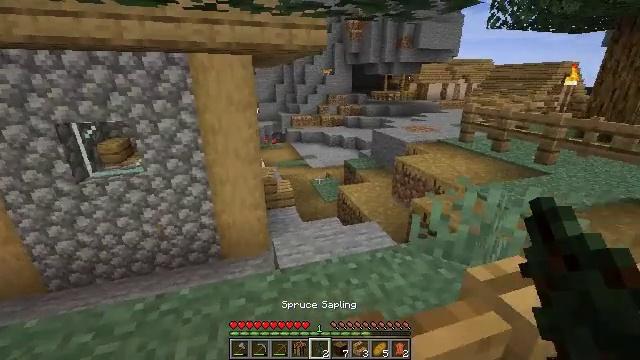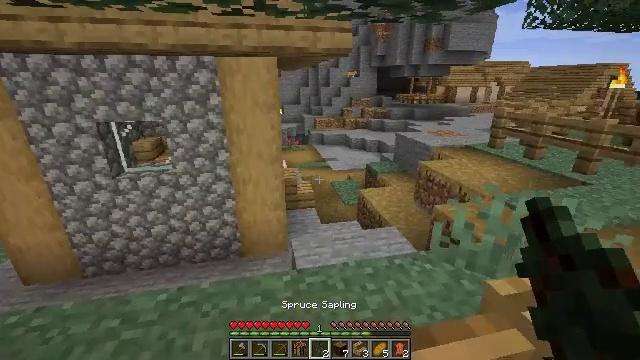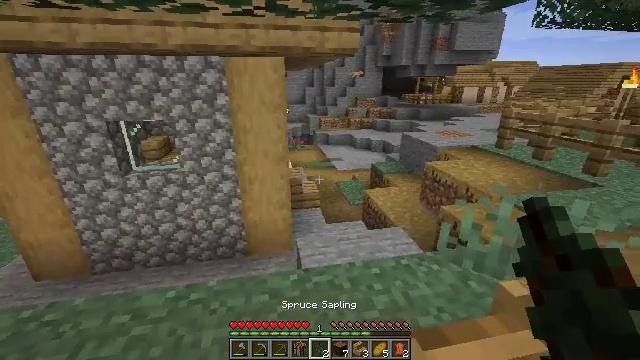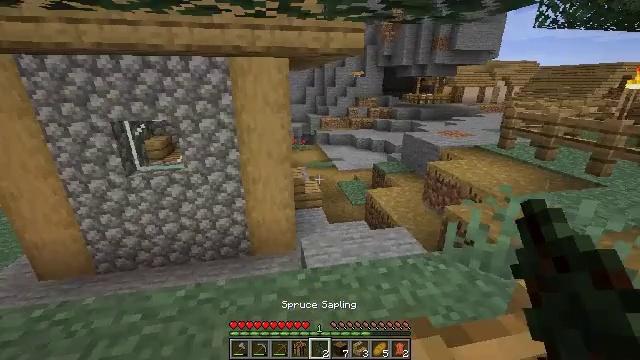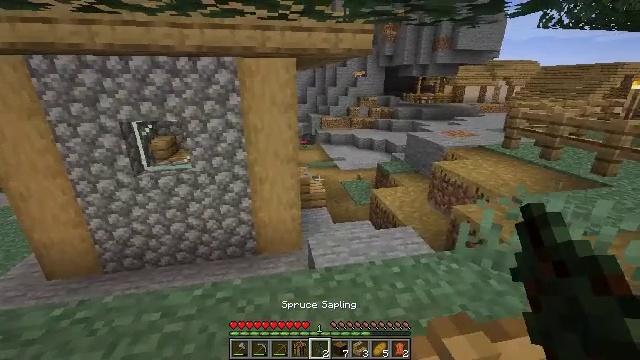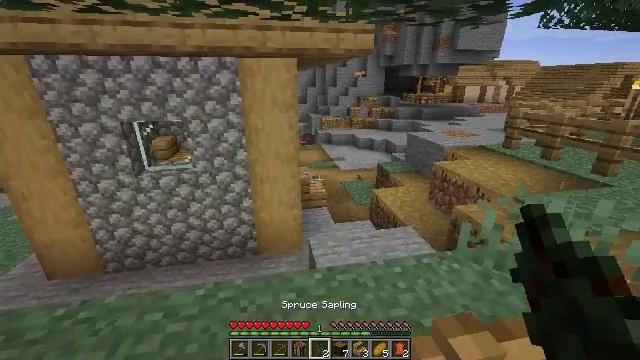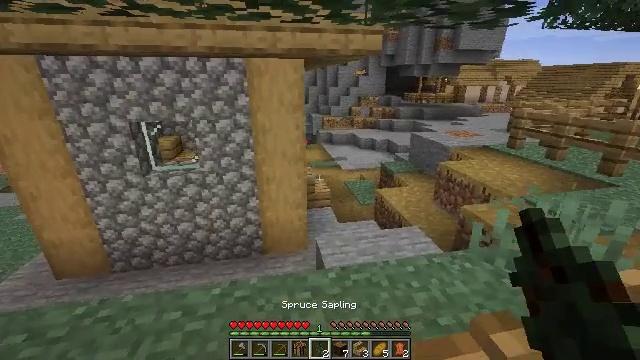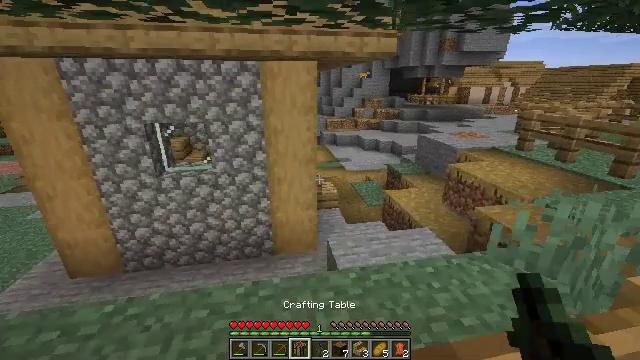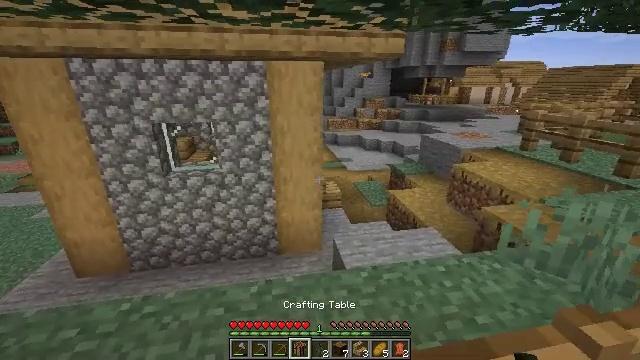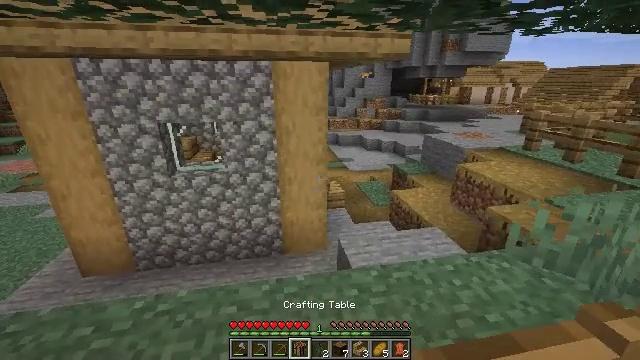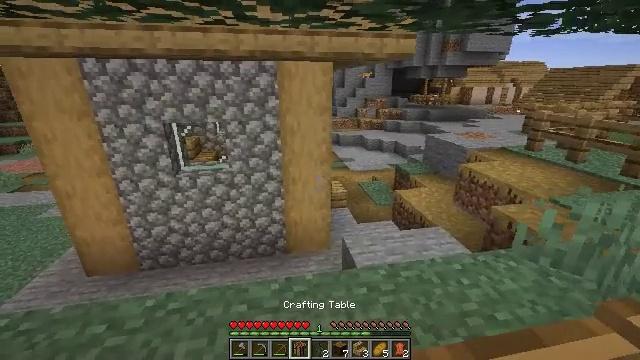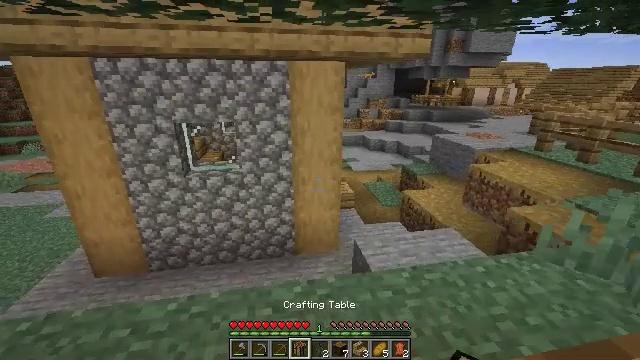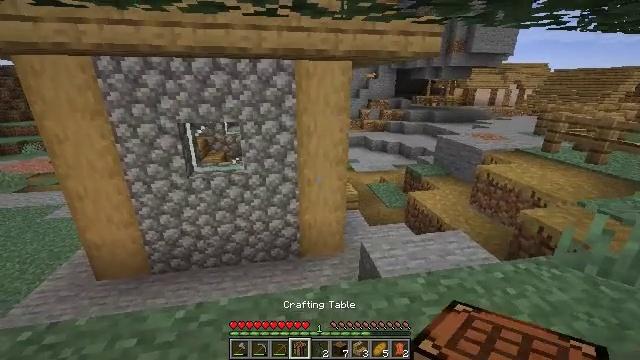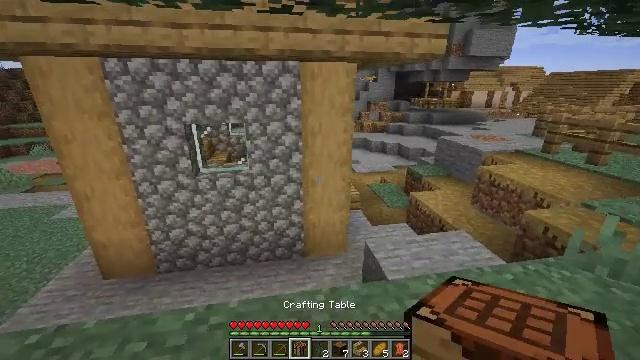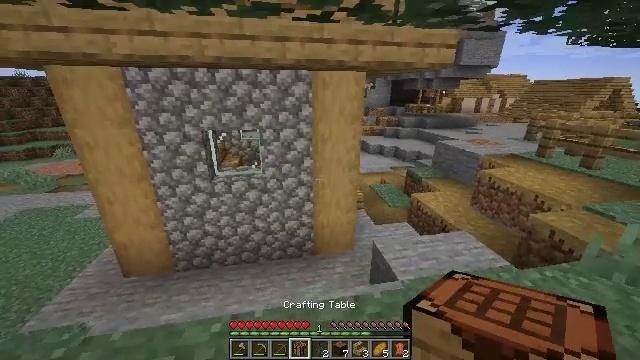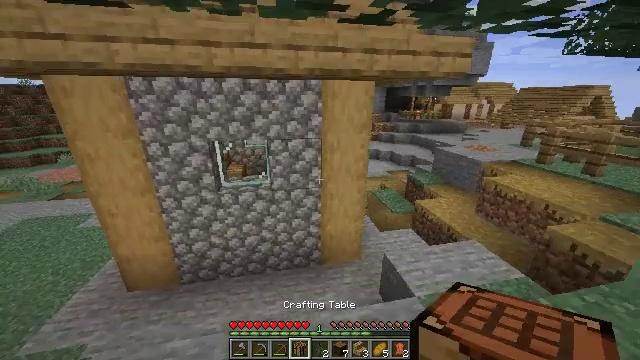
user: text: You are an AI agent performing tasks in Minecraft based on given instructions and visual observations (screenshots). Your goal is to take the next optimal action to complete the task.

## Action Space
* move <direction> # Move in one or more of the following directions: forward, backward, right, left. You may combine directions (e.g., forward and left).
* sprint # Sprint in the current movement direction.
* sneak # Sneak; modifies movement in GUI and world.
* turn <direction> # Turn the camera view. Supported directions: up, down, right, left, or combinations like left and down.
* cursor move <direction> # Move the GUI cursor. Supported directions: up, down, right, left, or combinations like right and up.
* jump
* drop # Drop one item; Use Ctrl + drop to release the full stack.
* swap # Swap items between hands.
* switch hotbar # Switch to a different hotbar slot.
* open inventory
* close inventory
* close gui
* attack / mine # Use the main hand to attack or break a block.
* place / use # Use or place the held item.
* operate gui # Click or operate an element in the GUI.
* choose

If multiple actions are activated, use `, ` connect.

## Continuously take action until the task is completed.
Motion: motion action
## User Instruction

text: Dismantle the stonecutter.
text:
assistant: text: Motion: move forward and move left, sprint, turn left
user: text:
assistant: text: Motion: move forward and move left, sprint, turn left
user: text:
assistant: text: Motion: move forward and move left, sprint
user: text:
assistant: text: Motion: move forward and move left, sprint
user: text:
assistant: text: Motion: move forward and move left, sprint
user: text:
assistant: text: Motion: move forward and move left, sprint
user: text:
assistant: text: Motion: move forward and move left, sprint
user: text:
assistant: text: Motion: move forward and move left, sprint
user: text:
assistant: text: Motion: move forward and move left, sprint
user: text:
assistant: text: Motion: move forward and move left, sprint
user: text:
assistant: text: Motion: move forward and move left, sprint
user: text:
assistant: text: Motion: move forward and move left, sprint
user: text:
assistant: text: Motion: move forward and move left, sprint
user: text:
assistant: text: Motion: move forward and move left, sprint
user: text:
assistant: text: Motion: move forward, sprint
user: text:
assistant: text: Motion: move forward, sprint, turn right
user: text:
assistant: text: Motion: move forward, sprint, turn right and down
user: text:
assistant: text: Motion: move forward, sprint, turn right
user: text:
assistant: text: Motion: move forward, sprint
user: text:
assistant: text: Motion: move forward, sprint
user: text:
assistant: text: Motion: move forward, sprint
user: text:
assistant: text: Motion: move forward, sprint
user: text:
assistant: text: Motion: move forward, sprint, turn right
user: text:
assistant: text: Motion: move forward, sprint, turn right
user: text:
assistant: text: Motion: move forward, sprint, turn right
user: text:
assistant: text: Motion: move forward, sprint, turn right
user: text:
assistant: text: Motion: move forward, sprint, turn right
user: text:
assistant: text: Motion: move forward, sprint
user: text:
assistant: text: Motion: move forward, sprint, jump
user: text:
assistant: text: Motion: move forward, sprint, turn left, jump